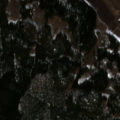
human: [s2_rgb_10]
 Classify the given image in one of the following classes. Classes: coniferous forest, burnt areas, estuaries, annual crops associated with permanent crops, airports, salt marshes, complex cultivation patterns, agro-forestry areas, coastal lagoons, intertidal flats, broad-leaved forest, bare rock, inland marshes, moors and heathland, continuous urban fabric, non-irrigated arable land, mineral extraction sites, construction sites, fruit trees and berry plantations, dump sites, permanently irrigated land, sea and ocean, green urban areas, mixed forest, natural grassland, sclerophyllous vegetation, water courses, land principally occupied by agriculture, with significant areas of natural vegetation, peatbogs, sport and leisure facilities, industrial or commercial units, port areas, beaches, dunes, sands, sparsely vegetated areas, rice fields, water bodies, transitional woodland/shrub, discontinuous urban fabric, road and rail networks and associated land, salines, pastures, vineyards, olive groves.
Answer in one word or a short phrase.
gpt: discontinuous urban fabric, non-irrigated arable land, coniferous forest, mixed forest